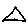
Label: triangle